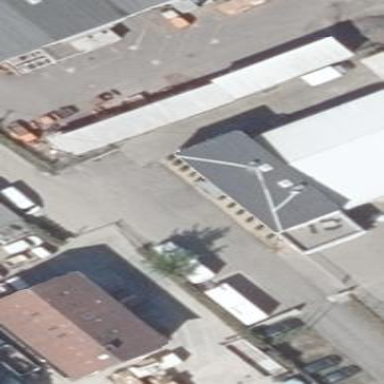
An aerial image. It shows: Commercial building.